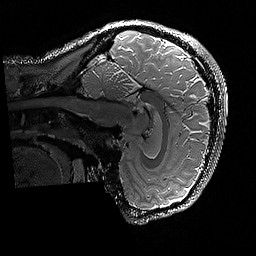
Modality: T2w
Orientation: sagittal
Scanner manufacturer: siemens
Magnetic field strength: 3 T
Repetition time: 3.2 s
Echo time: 0.428 s